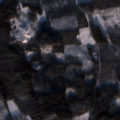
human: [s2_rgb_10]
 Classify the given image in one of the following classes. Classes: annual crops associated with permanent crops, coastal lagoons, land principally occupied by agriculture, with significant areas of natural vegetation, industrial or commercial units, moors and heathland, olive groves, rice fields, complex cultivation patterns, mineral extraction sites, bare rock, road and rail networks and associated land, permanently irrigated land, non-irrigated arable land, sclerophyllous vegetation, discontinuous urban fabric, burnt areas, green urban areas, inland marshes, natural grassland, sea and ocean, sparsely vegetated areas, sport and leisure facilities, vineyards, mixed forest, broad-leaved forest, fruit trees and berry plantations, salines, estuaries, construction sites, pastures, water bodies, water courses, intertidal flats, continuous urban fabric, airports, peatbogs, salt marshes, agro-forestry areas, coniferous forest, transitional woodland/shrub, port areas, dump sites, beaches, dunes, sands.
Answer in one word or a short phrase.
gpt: coniferous forest, mixed forest, transitional woodland/shrub